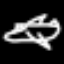
Label: airplane